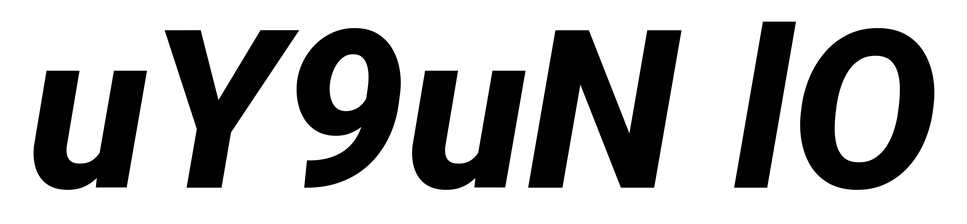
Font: Roboto-Italic_ExtraBold_Italic